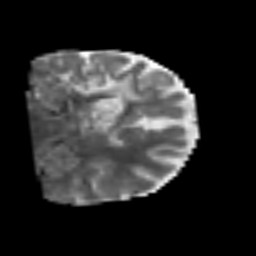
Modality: MD
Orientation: coronal
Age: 55
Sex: male
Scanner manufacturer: siemens
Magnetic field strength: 3 T
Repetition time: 6.1 s
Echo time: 0.101 s